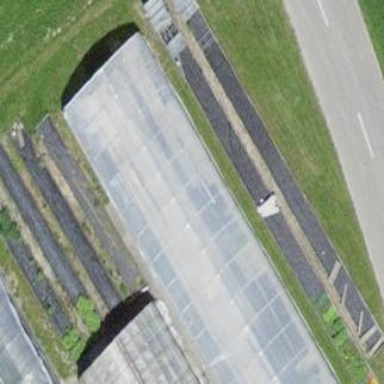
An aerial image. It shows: Greenhouse.